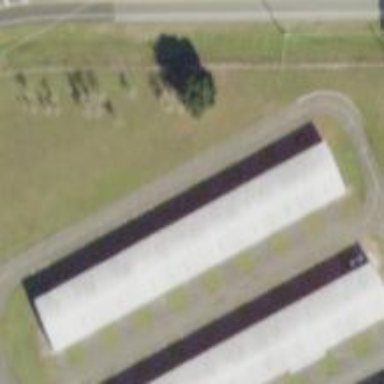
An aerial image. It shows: Airport hangar.